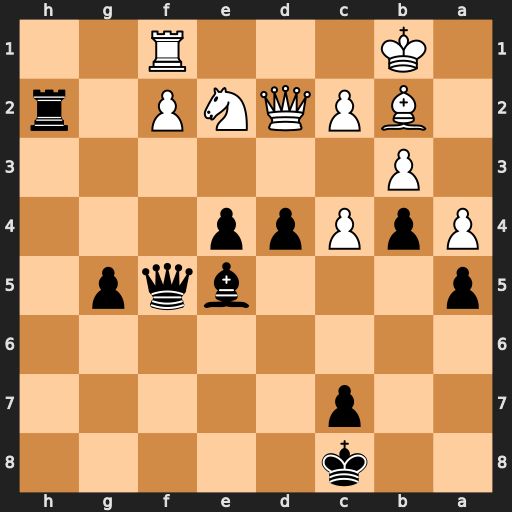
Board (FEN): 2k5/2p5/8/p3bqp1/PpPpp3/1P6/1BPQNP1r/1K3R2
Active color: b
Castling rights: -
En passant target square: -
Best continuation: e3 Qd1 Rxf2 Re1 c5